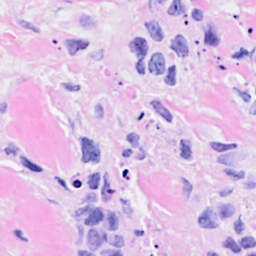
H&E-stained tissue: Breast